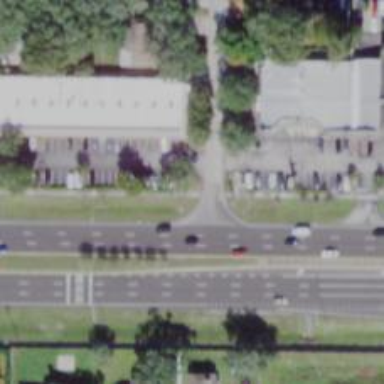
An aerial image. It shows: Footway along the road.